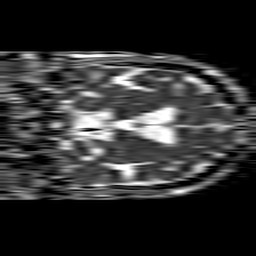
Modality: ADC
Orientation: coronal
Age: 72
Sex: female
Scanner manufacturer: philips
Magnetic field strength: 1.5 T
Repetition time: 4.6 s
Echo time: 0.08528 s